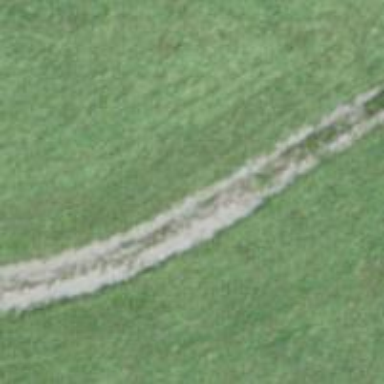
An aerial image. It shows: Gravel track with grade2 tracktype.